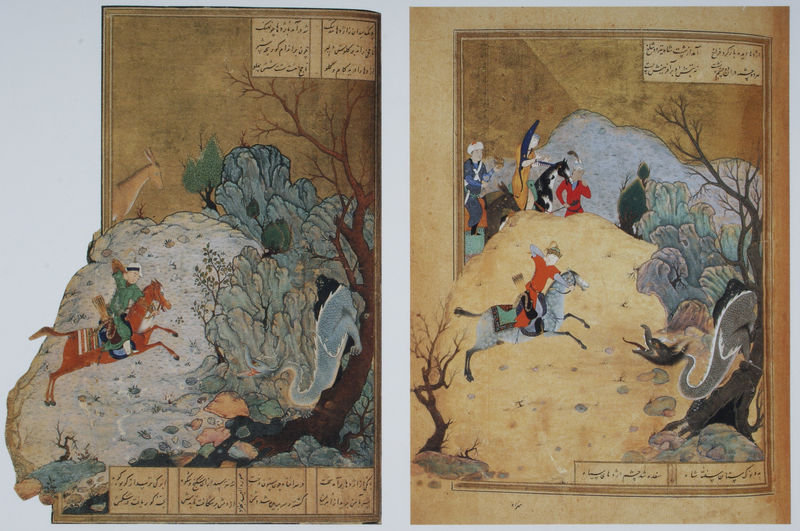
Titel: Bahram Gur und der Drache (Titel bezieht sich auf beide Abbildungen)
Künstler: (nicht gesichert)
Standort: London
Institution: British Library
Schlagwörter: baum, berg, blau, felsen, himmel, kampf, mann, vogel, wasser, bäume, fluss, frauen, gelb, grün, landschaft, menschen, ocker, sand, äste, braun, bunt, frau, grau, hut, hüte, männer, orange, schwarz, türkis, weiss, zeichnung, rot, tiere, wiese, beige, geschichte, rahmen, stein, steine, tod, bild, horn, ast, hügel, natur, busch, büsche, gold, personen, wald, esel, pferd, pferde, reiter, reiten, sattel, farbig, holzschnitt, japan, schrift, sommer, papier, zwei, berge, farben, fels, gebirge, hang, lila, violett, kahl, herbst, winter, schlacht, inschrift, japanisch, flieder, buch, orient, orientalisch, religion, asien, stich, seite, illustration, schwert, text, asiatisch, schlange, ritter, jagd, schimmel, kopie, buchseite, chinesisch, china, arabisch, seiten, beute, hirsch, jäger, reh, lanschaft, wesen, gedicht, krieger, wildnis, binden, diptichon, buchseiten, miniatur, ungeheuer, islam, persien, drachen, farbholzschnitt, illustriert, drache, handschrift, drachentöter, georg, perde, monster, miniaturen, raun, eald, schrif, rehbock, buchmalerei, iran, gazelle, persisch, diptychon, mongolei, textfelder, mythisch, tschrift, mongole, mongolisch, buchbinden, arabische, bildbaar, bucmalerei, inschrife, kahlheit, schriftdfelder, oferd, djinn, mmonster